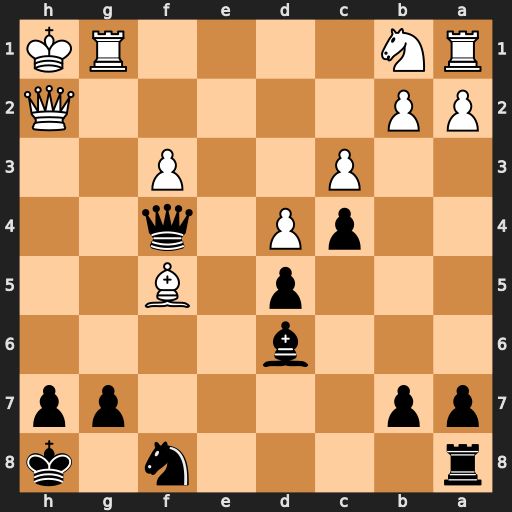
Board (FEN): r4n1k/pp4pp/3b4/3p1B2/2pP1q2/2P2P2/PP5Q/RN4RK
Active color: b
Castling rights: -
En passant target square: -
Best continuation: Qxh2#